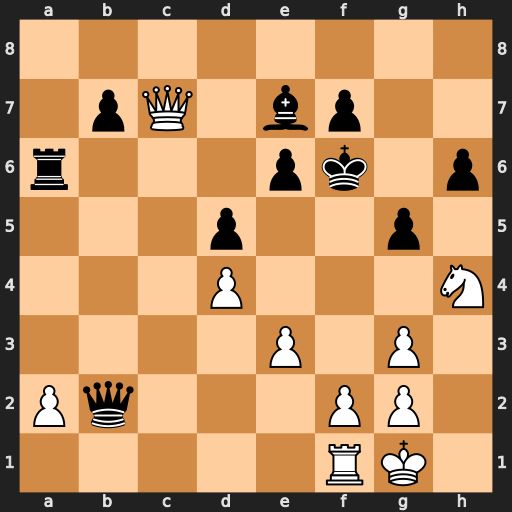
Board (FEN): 8/1pQ1bp2/r3pk1p/3p2p1/3P3N/4P1P1/Pq3PP1/5RK1
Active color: w
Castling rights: -
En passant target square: -
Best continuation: Qe5#